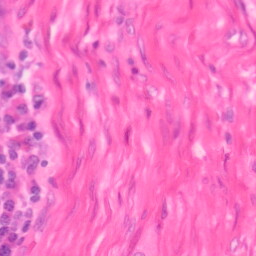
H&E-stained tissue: Colon